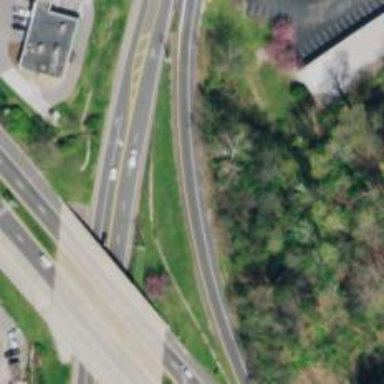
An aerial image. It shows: Primary link road with asphalt surface.